Field crop: maize
Growth stage: 2
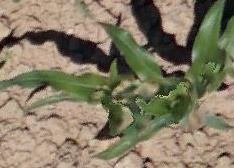
Species: maize